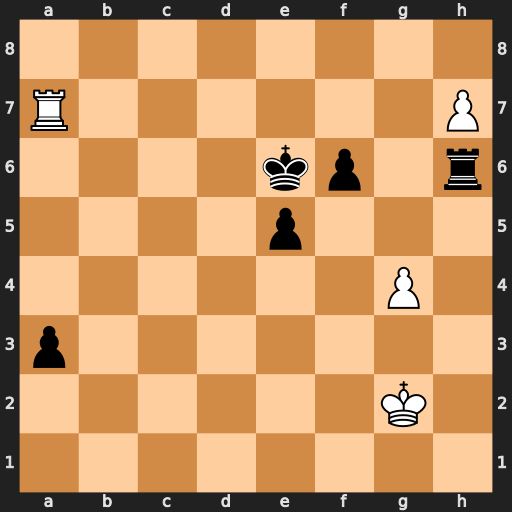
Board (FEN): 8/R6P/4kp1r/4p3/6P1/p7/6K1/8
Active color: w
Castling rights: -
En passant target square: -
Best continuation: g5 Rxh7 Rxh7